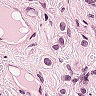
Metastatic tissue present: yes